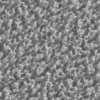
Label: not_dusty